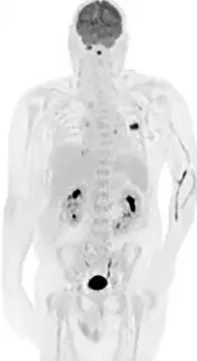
Serial MRI brain showing development of encephalitis and serial PET/CT demonstrating the patient's durable response to immunotherapy. (C) PET/CT March 2020.
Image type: radiology (pet)